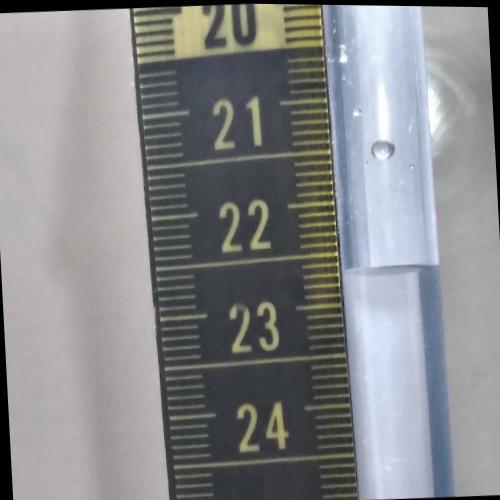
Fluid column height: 22.7 cm